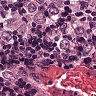
Metastatic tissue present: yes